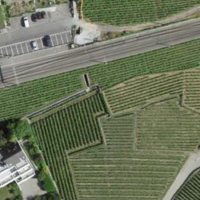
EUNIS habitat code: 24
Species observed at this site:
Symphoricarpos albus